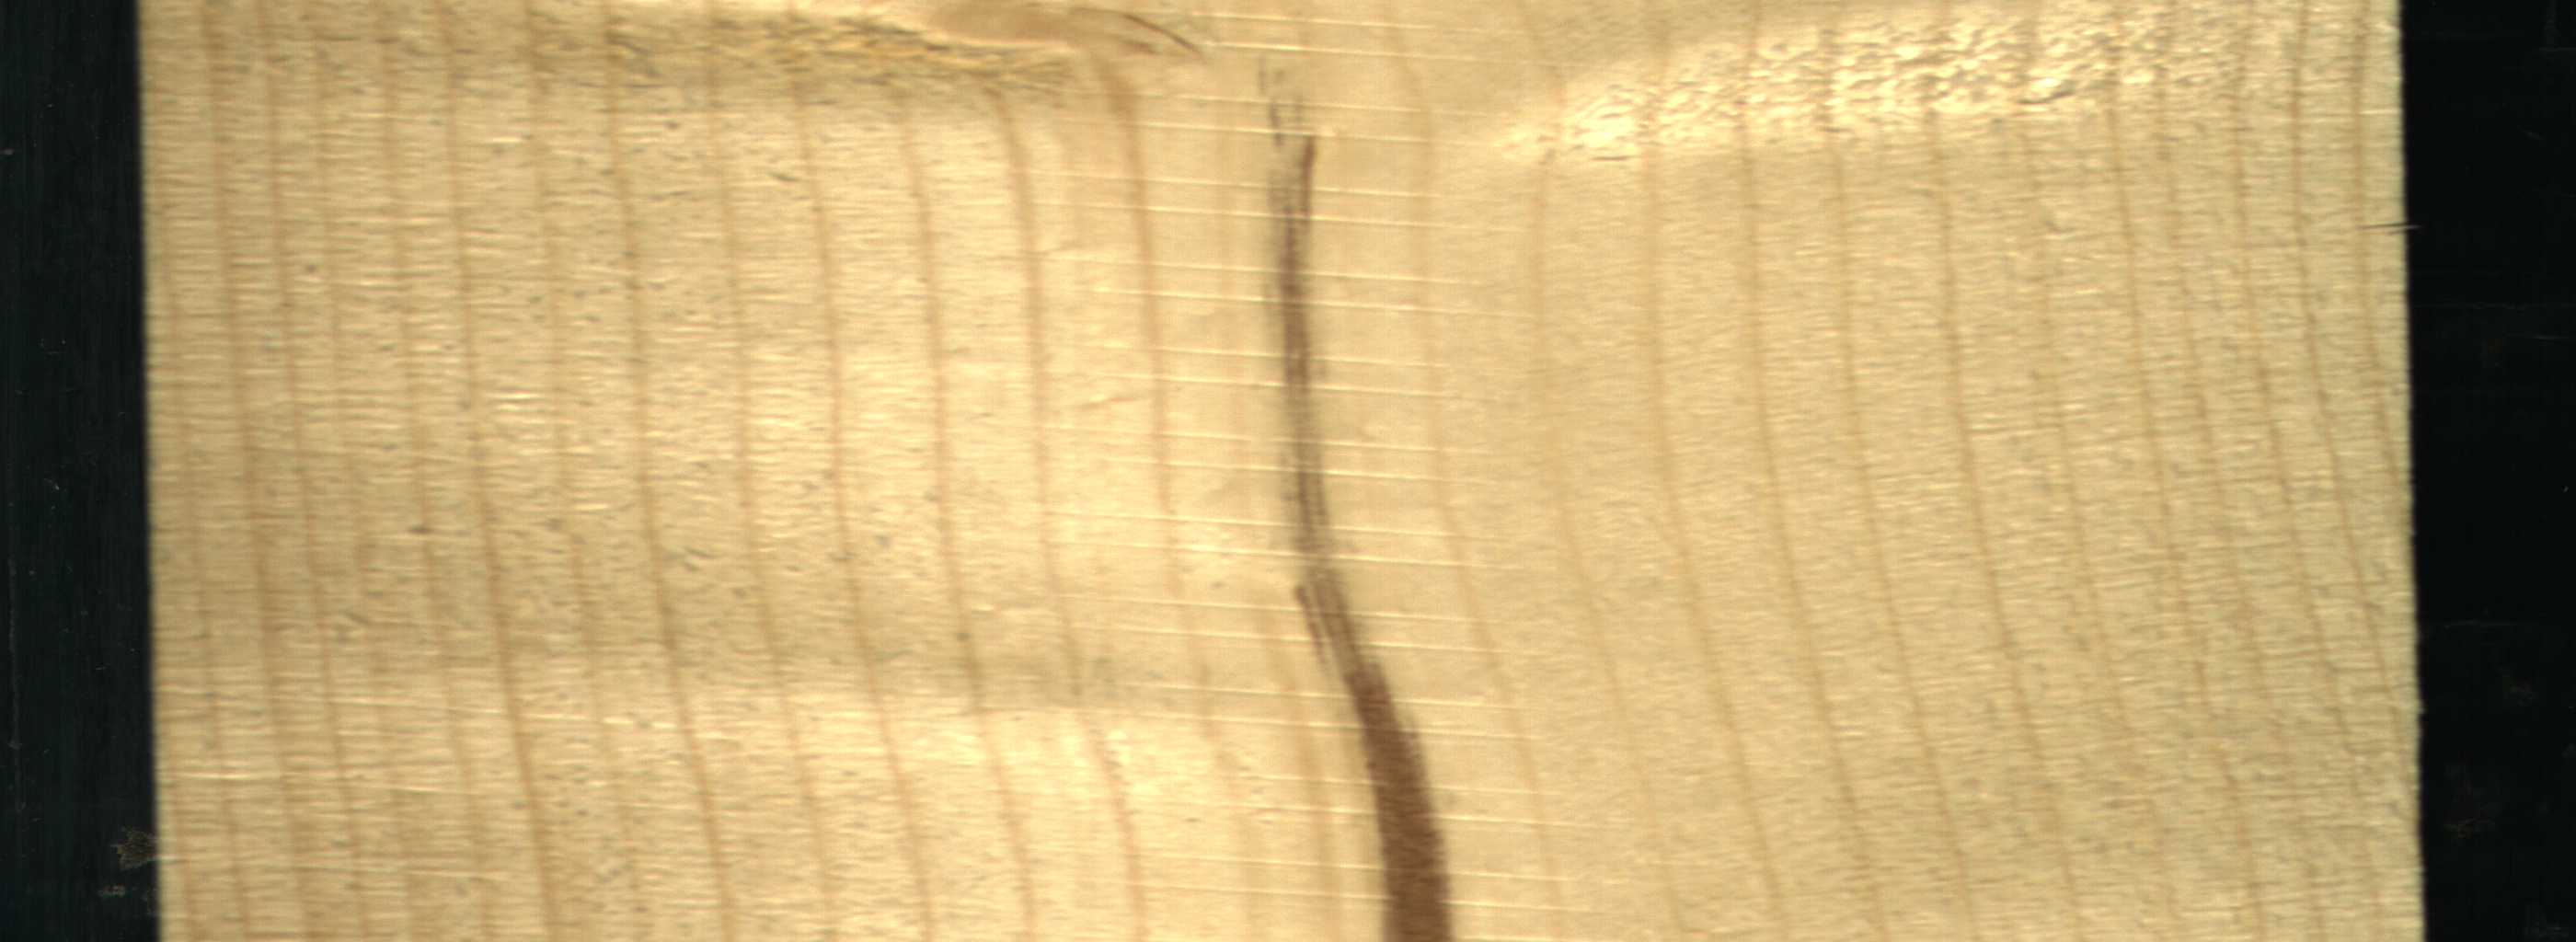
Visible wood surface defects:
Marrow
Quartzity